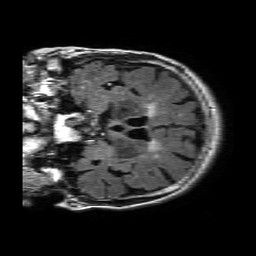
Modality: FLAIR
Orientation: coronal
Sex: female
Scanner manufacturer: philips
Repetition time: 11 s
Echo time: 0.125 s